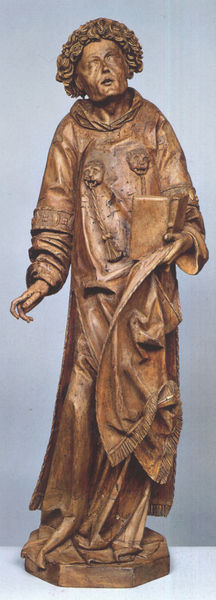
Titel: Statuette eines hl. Diakons
Künstler: Meister von Kefermarkt
Institution: Paris, Musée du Louvre
Schlagwörter: hand, kopf, mann, braun, finger, haar, holz, mund, nase, blick, alt, gesichter, augen, bibel, falten, sockel, figur, gewand, haare, mantel, gotik, locken, renaissance, skulptur, statue, bücher, faltenwurf, kontrapost, knie, buch, kranz, schnitzerei, mönch, heiliger, heilig, petrus, cäsar, apostel, jo, dude, eeh